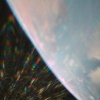
Label: sunburn